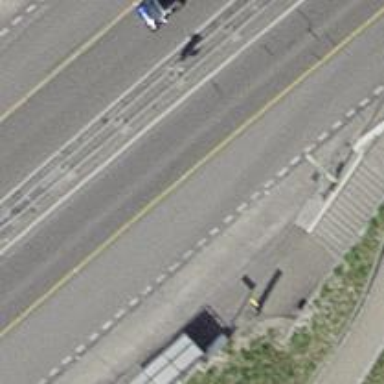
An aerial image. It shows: Bus stop equipped with public transport stop position.